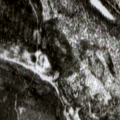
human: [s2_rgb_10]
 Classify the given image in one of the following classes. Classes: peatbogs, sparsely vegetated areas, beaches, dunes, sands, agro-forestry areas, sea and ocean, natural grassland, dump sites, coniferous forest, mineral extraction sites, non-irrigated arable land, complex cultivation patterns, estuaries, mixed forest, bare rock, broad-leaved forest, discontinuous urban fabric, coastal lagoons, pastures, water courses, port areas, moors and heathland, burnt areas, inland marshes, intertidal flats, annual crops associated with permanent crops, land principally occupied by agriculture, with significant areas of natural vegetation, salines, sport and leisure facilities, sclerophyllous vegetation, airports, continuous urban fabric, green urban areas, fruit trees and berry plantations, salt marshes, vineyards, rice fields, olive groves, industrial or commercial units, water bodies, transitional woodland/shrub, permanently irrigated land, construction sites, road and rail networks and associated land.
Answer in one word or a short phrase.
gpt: coniferous forest